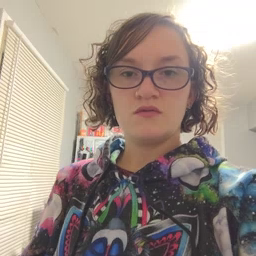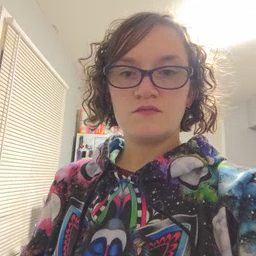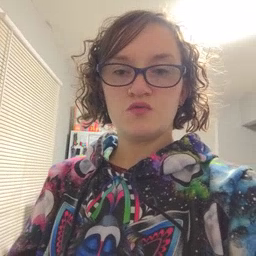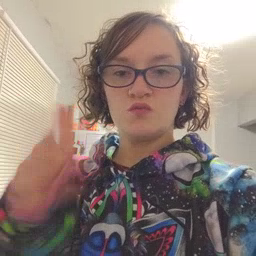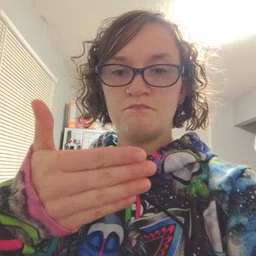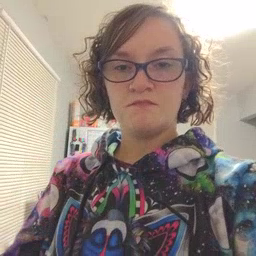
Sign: room